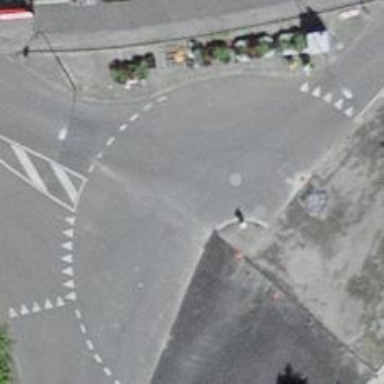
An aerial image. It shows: Tertiary road with asphalt surface leading to roundabout.